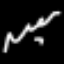
Label: squiggle